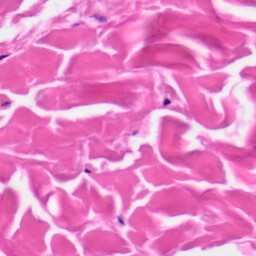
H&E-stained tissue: Skin